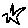
Label: star